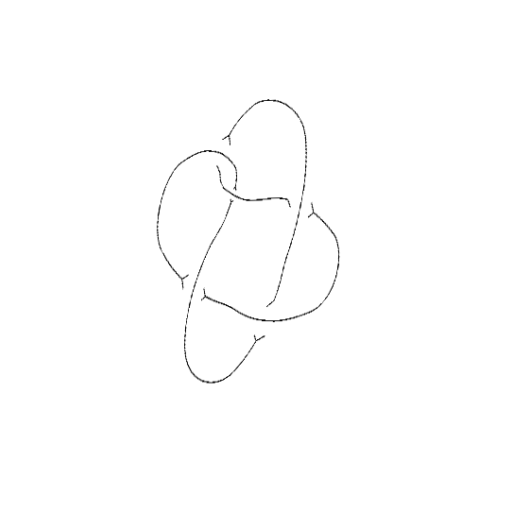
Crossing number: 5